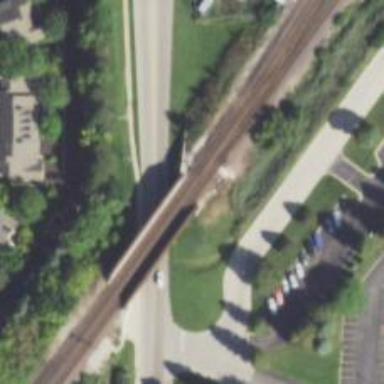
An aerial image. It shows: Bridge over railway line.